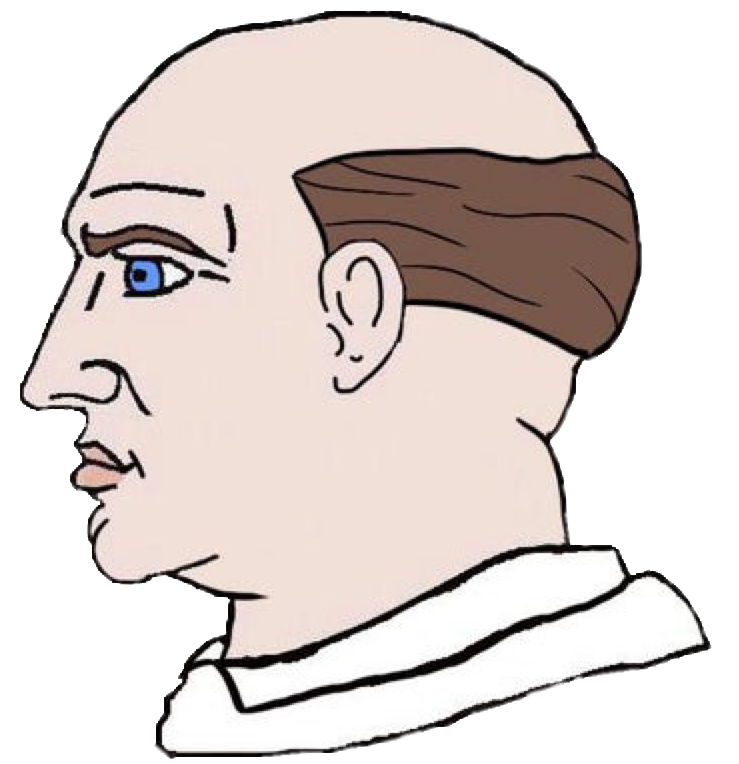
Label: 4_Yes_Chad